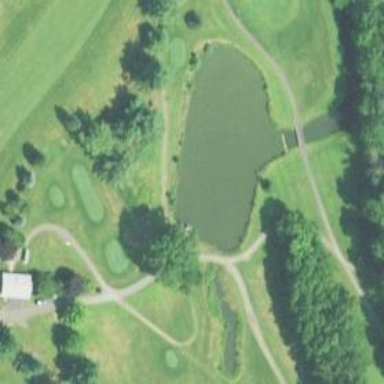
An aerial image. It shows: Path for both roads and golfers.